Aerial crown-view tile of a tropical tree (Barro Colorado Island, Panama), acquired 20250818:
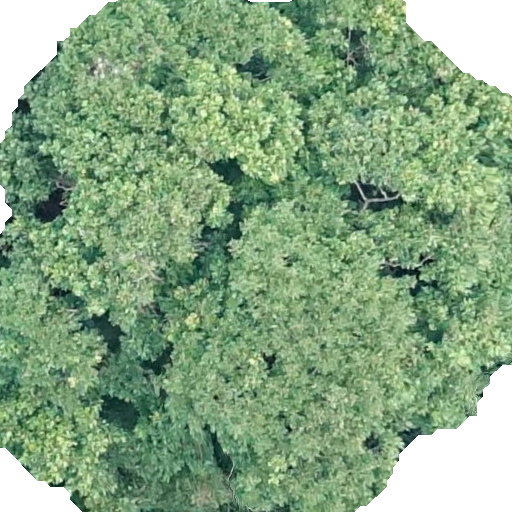
Species: Dipteryx oleifera
GBIF accepted scientific name: Dipteryx oleifera
Crown area: 361.613 m²